Question: I am using following block of code in ListView of Gxt component, and onRender the following template will be set to the default. I could able to render the component with image + model value. I want to write onClick event for rendered image.
'''
rightListView.setTemplate(getTemplate(moduleBaseURL));
'''
'''
private native String getTemplate(String base) /*-{
return ['<tpl for=".">',
'<div class="thumb"><img src="'+base+'images/default/tabs/tab-close.gif" width="15" height="15" style="CURSOR:pointer"/>{bookCode}</div>',
'</div>',
'</tpl>',
''].join("");
'''
}-*/;
:

On click of close image, i have some gwt code to be executed, is there any way to do this.
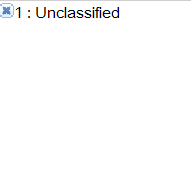
Answer: Yes.. you can write native javascript inside your gwt code.
'''
public static native void exportMyFunction() /*-{
$wnd.myFunction =
$entry(@com.myCompany.myProject.client.myClass::onCloseGwtFunction());
}-*/;
public static void onCloseGwtFunction()
{
// your gwt code tobe executed
}
'''
When you app initializing you must call exportMyFunction() from gwt class. and you can give
'''
<img onClick='window.myFunction()' src="'+base+'images/default/tabs/tab-close.gif" width="15" height="15" style="CURSOR:pointer" />
'''
in your onclick from your close image